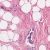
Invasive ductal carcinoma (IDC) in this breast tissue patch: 1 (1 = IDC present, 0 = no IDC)